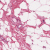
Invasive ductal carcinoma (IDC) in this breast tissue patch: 0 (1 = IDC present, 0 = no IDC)